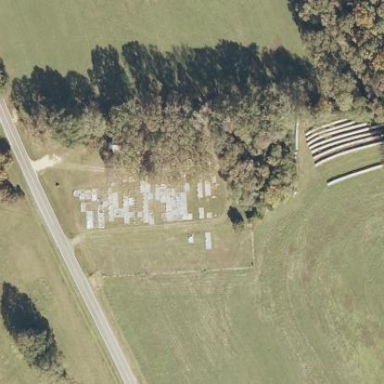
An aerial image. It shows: Cemetery.